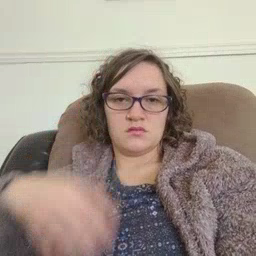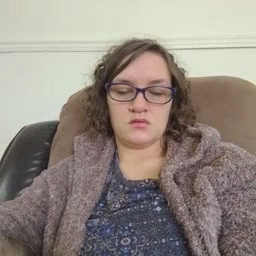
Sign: sick